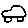
Label: car